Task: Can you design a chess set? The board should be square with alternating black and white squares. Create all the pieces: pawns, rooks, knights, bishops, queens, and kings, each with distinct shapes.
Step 1582:
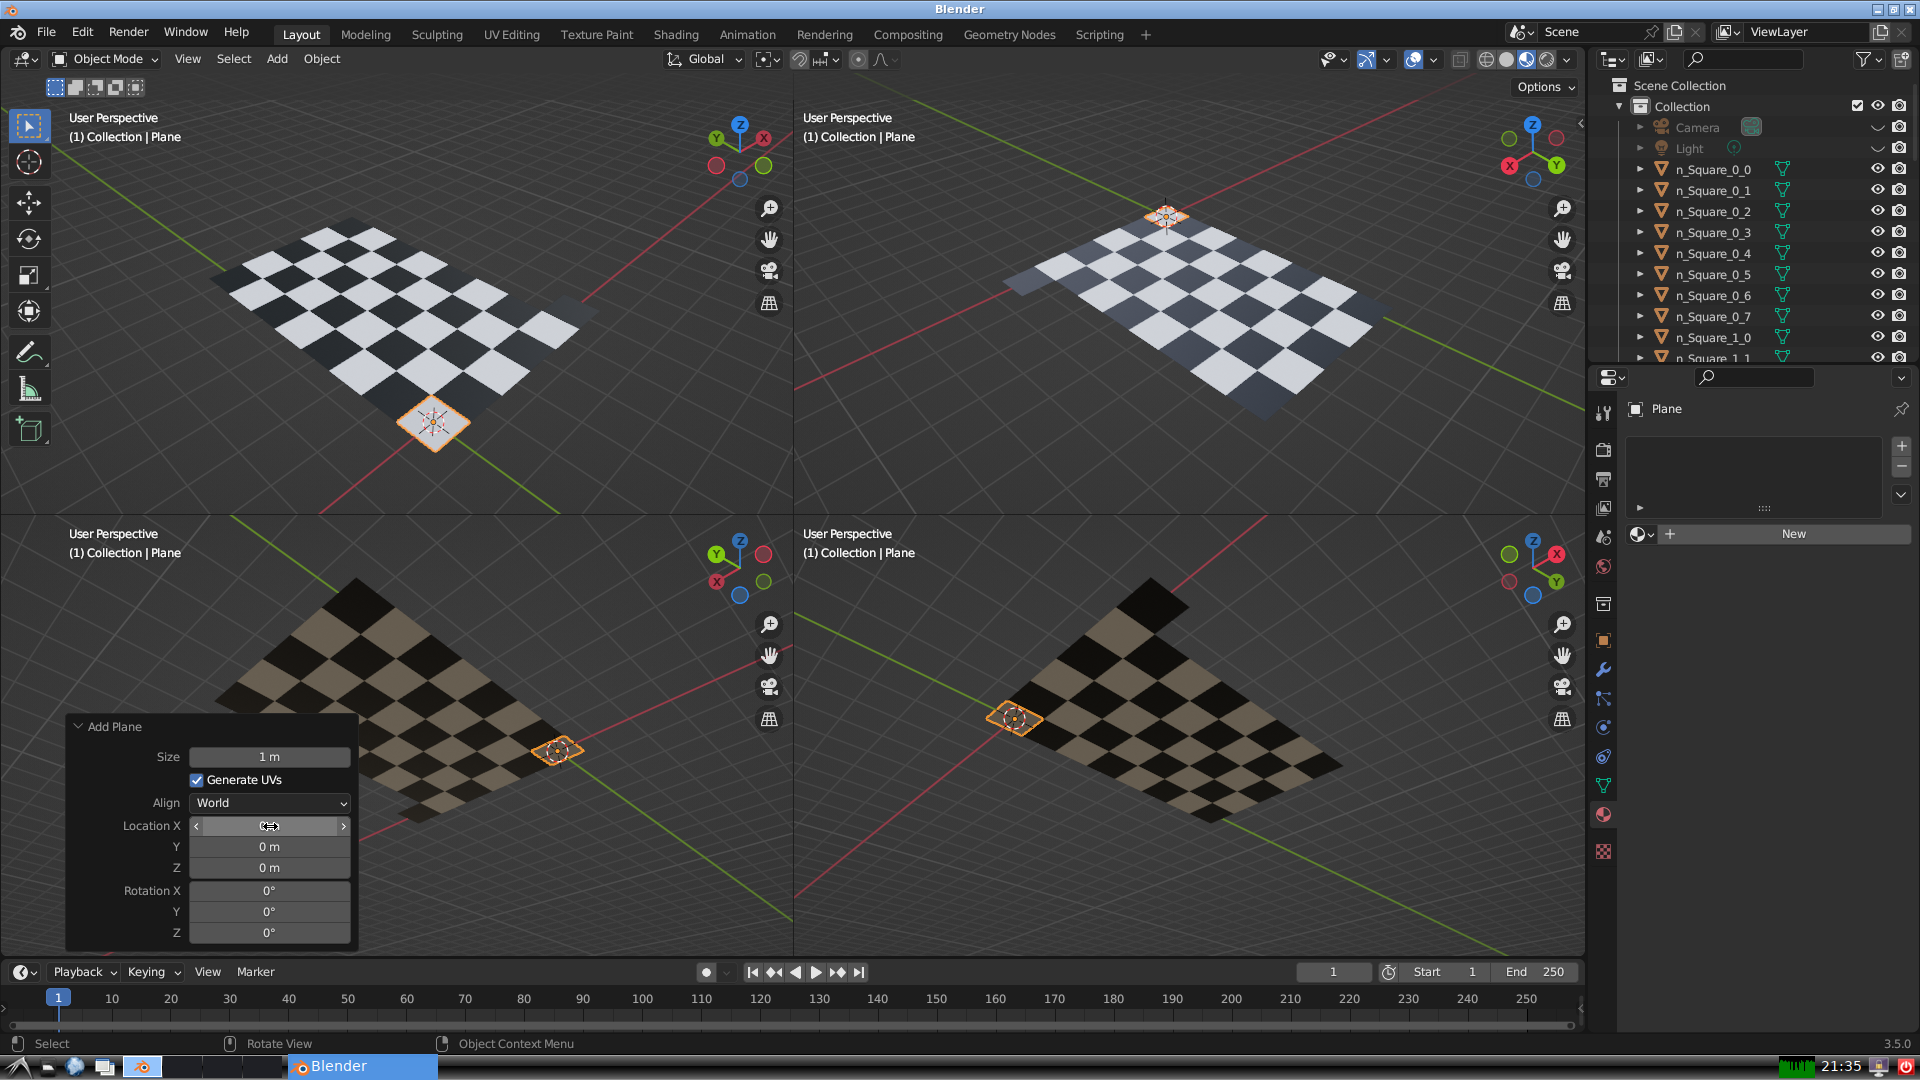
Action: click: no